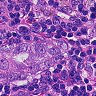
Metastatic tissue present: yes